Interaction volume radius: 10 \u00c5
Interaction volume height: 10 \u00c5
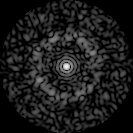
Disorder parameter: 0.8471